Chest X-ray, PA view. Patient: 55 years old, sex M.
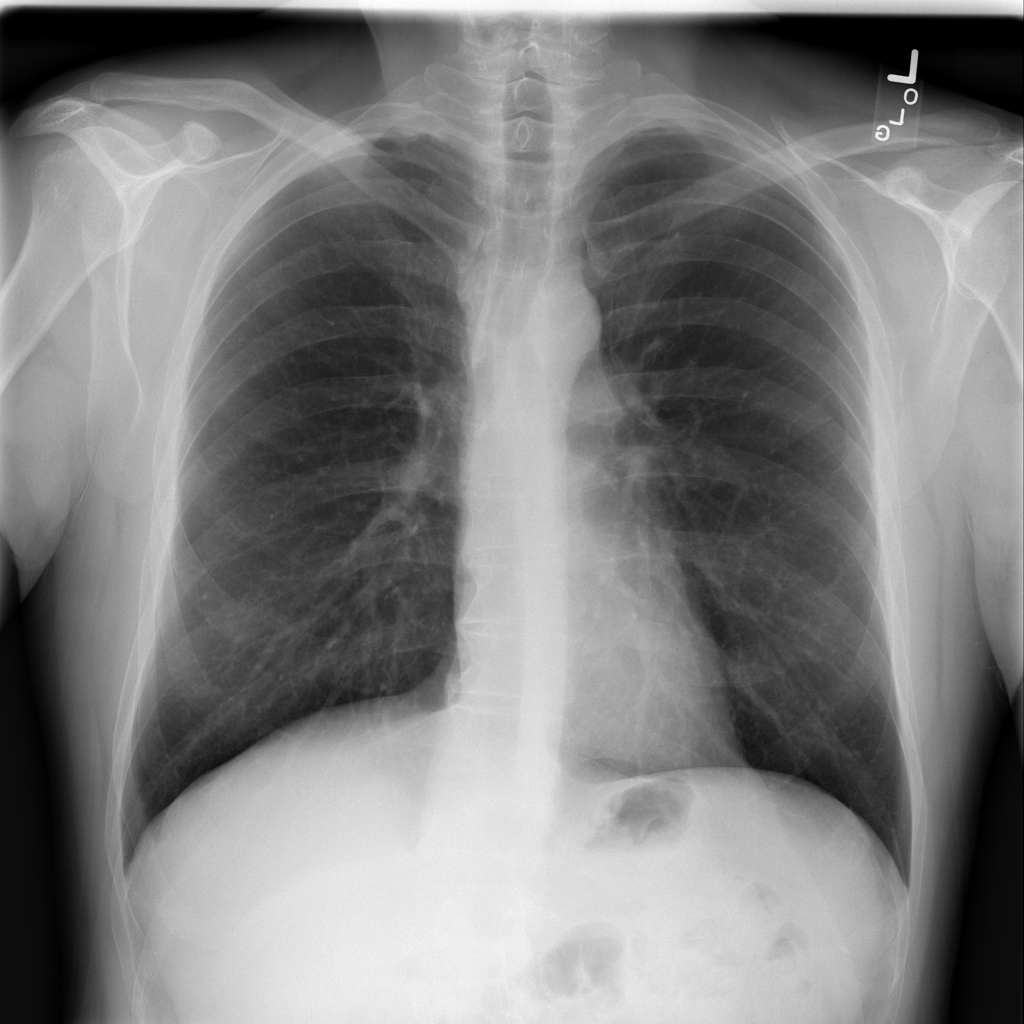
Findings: No Finding